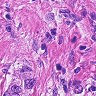
Metastatic tissue present: yes